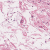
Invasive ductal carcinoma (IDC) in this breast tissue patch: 0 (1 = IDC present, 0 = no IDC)